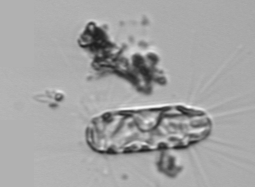
Label: Corethron_hystrix